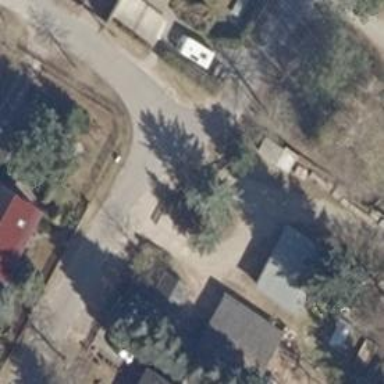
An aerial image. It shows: Asphalt road in residential area.